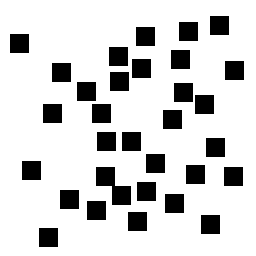
Squares: 32
Triangles: 0
Stars: 0
Total shapes: 32